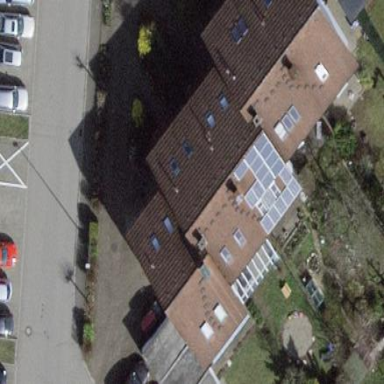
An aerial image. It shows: Terrace building.